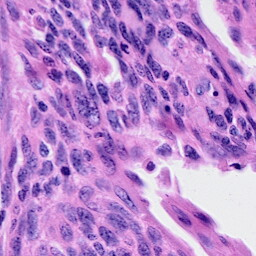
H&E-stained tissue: Cervix